Question: I use navbar bootstrap3.
As you can see the probleme is :

how can I get "Recherche" on the same line without reducing font-size
Here is my code :
'''
<nav class="navbar navbar-default navbar-static-top navbar-custom">
<div class="container">
<div class="navbar-header">
<button type="button" class="navbar-toggle collapsed" data-toggle="collapse" data-target="#bs-example-navbar-collapse-1">
<span class="sr-only">...</span>
<span class="icon-bar"></span>
<span class="icon-bar"></span>
<span class="icon-bar"></span>
</button>
</div>
<?php $idCategorie=$this->idCategorie;?>
<!-- Collect the nav links, forms, and other content for toggling -->
<div class="collapse navbar-collapse" id="bs-example-navbar-collapse-1">
<ul class="nav navbar-nav">
<li <?php if($idCategorie == '5') echo 'class="active"'; ?> ><a href="<?php echo $this->baseUrl() ?>/index/page/id/5">Terminal de paiement <span class="sr-only">(current)</span></a></li>
<li <?php if($idCategorie == '6') echo 'class="active"'; ?> ><a href="<?php echo $this->baseUrl() ?>/index/page/id/6">Application de caisse</a></li>
<li <?php if($idCategorie == '7') echo 'class="active"'; ?> ><a href="<?php echo $this->baseUrl() ?>/index/page/id/7">Logiciel de gestion</a></li>
<li <?php if($idCategorie == '8') echo 'class="active"'; ?> ><a href="<?php echo $this->baseUrl() ?>/index/page/id/8">Operations bancaires</a></li>
<li <?php if($idCategorie == '9') echo 'class="active"'; ?> ><a href="<?php echo $this->baseUrl() ?>/index/page/id/9">Equipements</a></li>
<?php if($acces){?>
<li <?php if($idCategorie == '11') echo 'class="active"'; ?> ><a href="<?php echo $this->baseUrl() ?>/client/index">Informations clients</a></li>
<?php }?>
<li class="<?php if($idCategorie == '10') echo 'active'; ?> coloCell1" ><a href="<?php echo $this->baseUrl() ?>/index/page/id/10">Difficultes pour un encaissement CB</a></li>
<!-- <li class="<?php //if($idCategorie == '11') echo 'active'; ?> coloCell4" ><a href="<?php //echo $this->baseUrl() ?>/index/page/id/11">Informations client </a></li>-->
<li class="<?php if($idCategorie == 'iframe') echo 'active'; ?> coloCell2" ><a href="<?php echo $this->baseUrl() ?>/index/page/id/iframe">Recherche</a></li>
</ul>
</div><!-- /.navbar-collapse -->
</div><!-- /.container -->
</nav>
'''
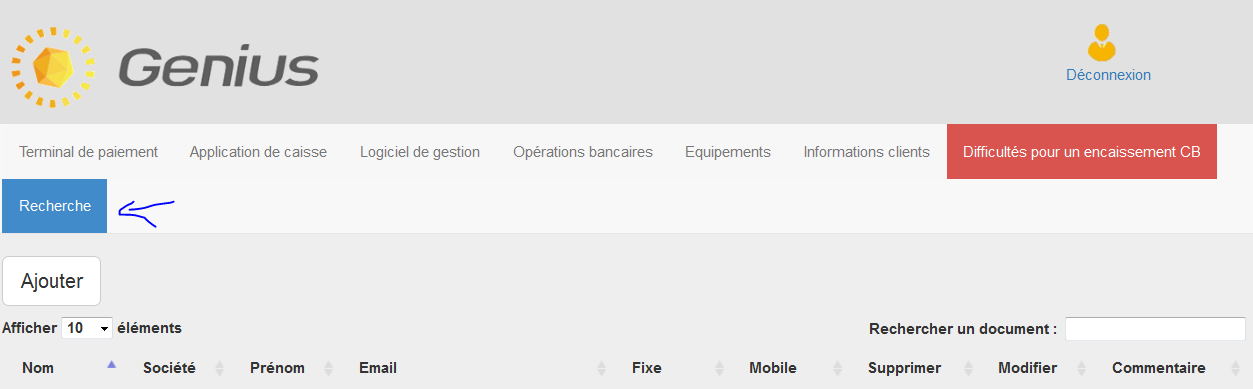
Answer: You can choose between these two options:
1. Make the texts in the menu items shorter.
2. Make the padding to the left and right of the texts smaller.
But in the end there's only so much that will fit in one menu line.
For option 2 you will have to change the CSS file. Add something like:
'''
.navbar-inverse .navbar-nav > li > a {
padding: 5px 10px;
}
'''
Or any variation thereof that will work in your environment. Inspect the styles to see what you have to change.